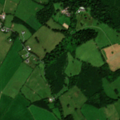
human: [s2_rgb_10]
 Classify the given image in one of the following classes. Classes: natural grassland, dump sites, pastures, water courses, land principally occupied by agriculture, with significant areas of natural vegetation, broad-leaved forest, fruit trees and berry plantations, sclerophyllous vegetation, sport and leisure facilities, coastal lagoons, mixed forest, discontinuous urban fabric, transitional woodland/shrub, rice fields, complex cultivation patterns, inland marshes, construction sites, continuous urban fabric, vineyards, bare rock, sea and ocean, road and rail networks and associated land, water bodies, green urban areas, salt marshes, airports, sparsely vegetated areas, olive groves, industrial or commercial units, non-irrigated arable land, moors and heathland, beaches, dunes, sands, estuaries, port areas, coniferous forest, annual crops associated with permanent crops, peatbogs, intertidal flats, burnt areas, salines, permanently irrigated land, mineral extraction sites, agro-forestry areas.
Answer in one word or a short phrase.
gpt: non-irrigated arable land, pastures, land principally occupied by agriculture, with significant areas of natural vegetation, broad-leaved forest, mixed forest